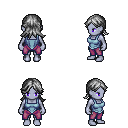
a pixel art fantasy rpg character, female body template, dark elf, purple skin, blue vest, magenta pants, gray loose hair, four views (front, back, left, right), 2x2 character sprite sheet, small pixel art, hard edges, no anti-aliasing